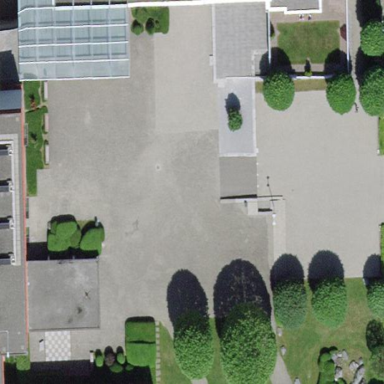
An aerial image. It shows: Square.